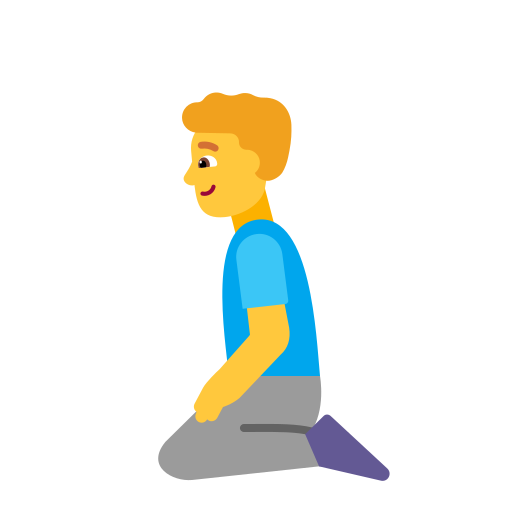
man kneeling flat default